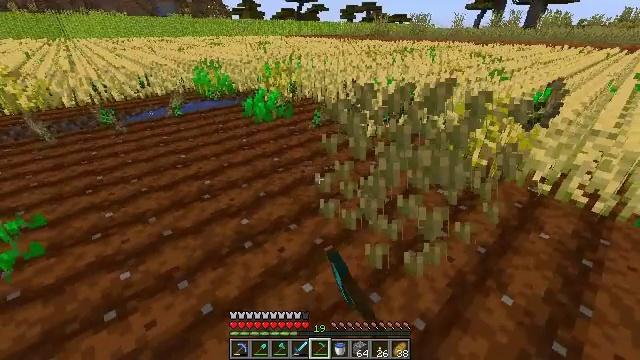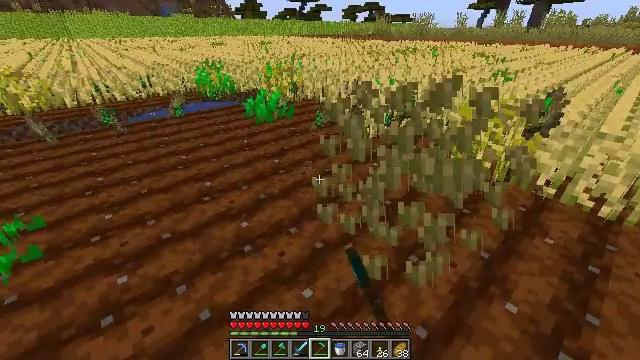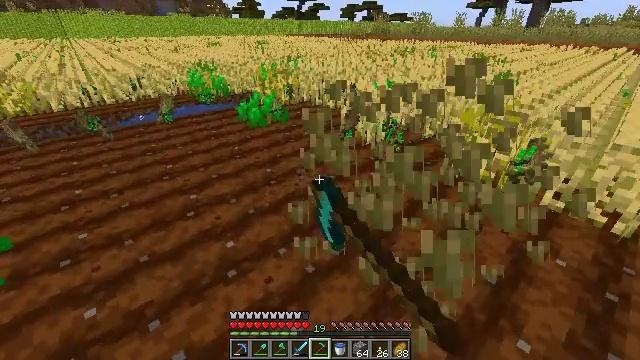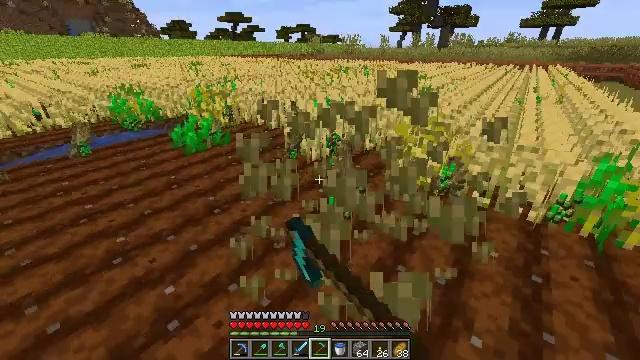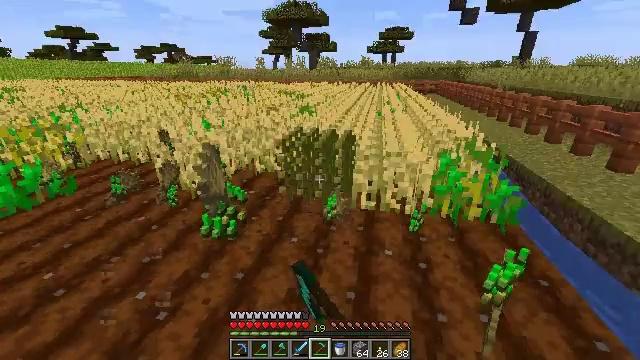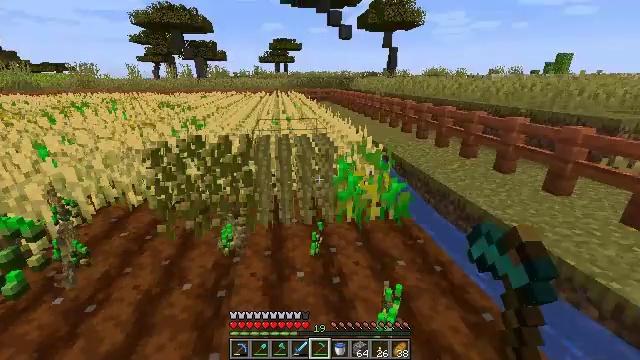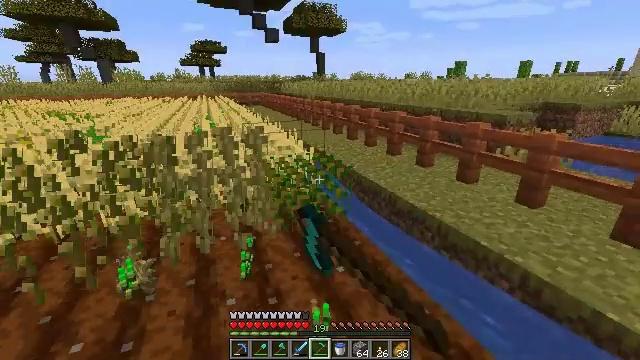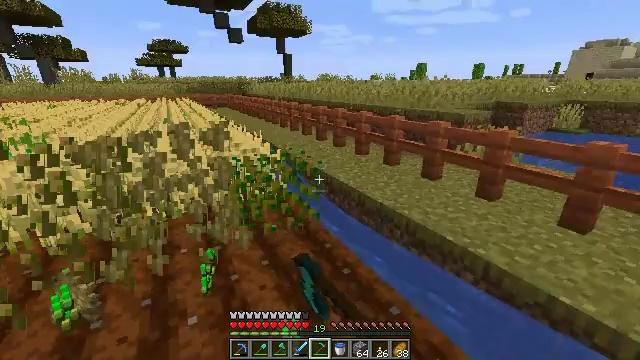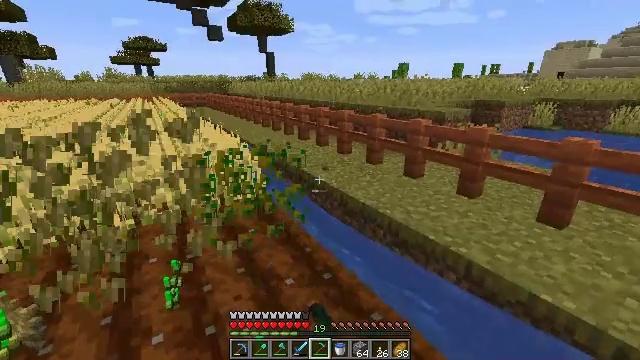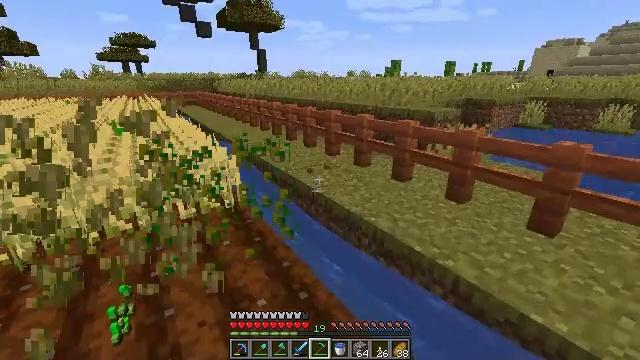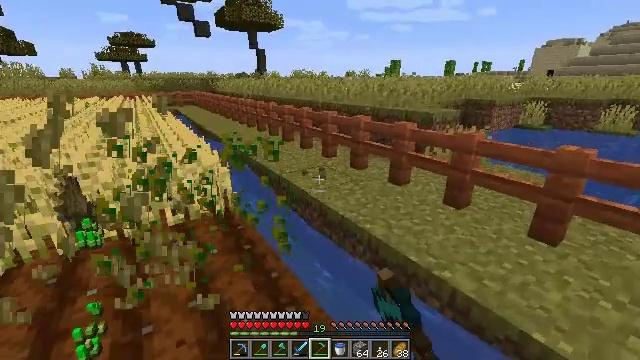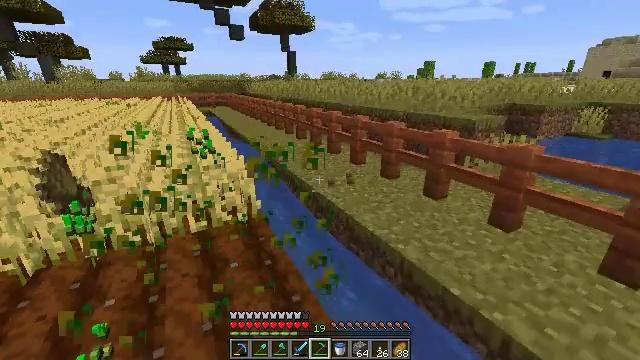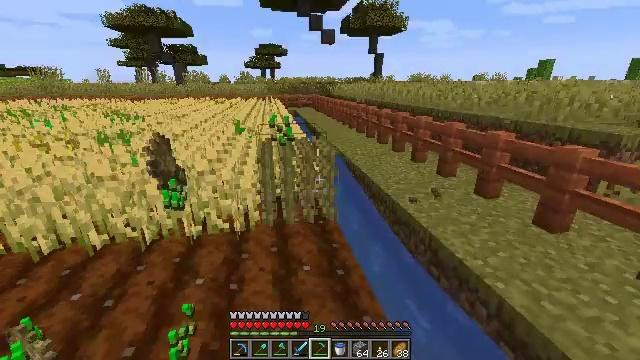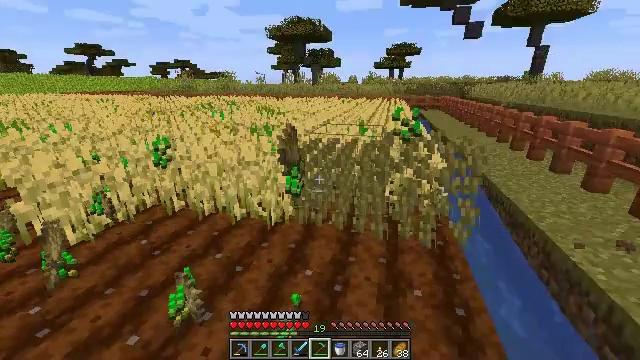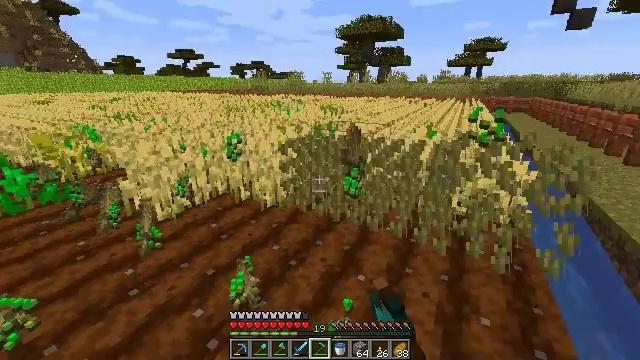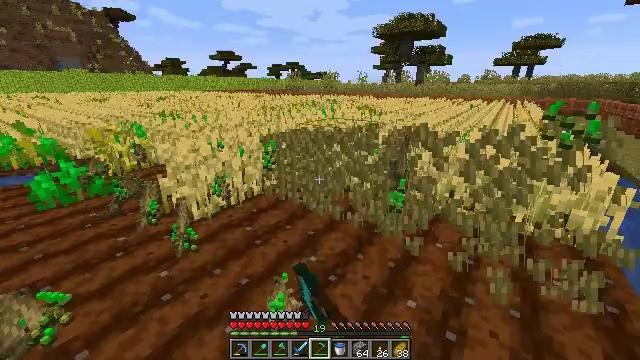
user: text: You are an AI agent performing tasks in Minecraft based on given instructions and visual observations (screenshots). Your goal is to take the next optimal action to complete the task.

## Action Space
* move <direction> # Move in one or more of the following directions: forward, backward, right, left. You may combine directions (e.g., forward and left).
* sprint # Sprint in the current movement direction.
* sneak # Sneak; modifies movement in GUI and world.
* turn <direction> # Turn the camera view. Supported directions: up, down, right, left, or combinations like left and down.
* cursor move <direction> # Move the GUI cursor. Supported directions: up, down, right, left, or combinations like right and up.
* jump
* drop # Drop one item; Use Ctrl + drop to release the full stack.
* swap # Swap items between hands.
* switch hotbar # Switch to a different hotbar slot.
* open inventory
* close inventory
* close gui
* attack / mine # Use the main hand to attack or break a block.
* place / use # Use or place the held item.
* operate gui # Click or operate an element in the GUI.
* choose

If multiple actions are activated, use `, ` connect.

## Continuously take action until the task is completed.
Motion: motion action
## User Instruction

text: Break the mature wheat plants.
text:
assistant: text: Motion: move forward, attack / mine
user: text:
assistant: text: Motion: move forward and move right, attack / mine
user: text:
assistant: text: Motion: move forward and move right, turn right and up, attack / mine
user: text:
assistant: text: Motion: move forward and move right, turn right and up, attack / mine
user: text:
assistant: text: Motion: move forward and move right, turn right and up, attack / mine
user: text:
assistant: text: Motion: move forward and move right, turn right, attack / mine
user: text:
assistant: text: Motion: move forward and move right, turn right, attack / mine
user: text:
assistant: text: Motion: move forward and move right, turn right, attack / mine
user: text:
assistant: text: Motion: move forward and move right, turn right, attack / mine
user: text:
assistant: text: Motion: move forward and move left, attack / mine
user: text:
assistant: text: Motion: move forward and move left, turn left, attack / mine
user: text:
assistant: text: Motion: move forward and move left, turn left, attack / mine
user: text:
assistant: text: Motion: move forward and move left, turn left, attack / mine
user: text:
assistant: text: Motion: move forward and move left, turn left, attack / mine
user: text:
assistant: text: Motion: move forward and move left, turn left, attack / mine
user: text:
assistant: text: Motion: move forward and move left, turn left, attack / mine
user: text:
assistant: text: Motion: move forward and move left, turn left, attack / mine
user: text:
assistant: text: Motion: move forward and move left, turn left, attack / mine
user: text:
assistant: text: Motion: move forward and move right, attack / mine
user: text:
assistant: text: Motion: move forward and move right, turn right, attack / mine
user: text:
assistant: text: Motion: move forward and move right, turn right and up, attack / mine
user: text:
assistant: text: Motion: move forward and move right, turn right and up, attack / mine
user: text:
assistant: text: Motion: move forward and move right, turn right, attack / mine
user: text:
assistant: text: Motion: move forward and move right, turn right, attack / mine
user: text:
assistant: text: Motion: move forward and move right, attack / mine
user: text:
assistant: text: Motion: move forward and move right, attack / mine
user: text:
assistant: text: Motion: move forward and move right, attack / mine
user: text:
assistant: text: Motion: move forward, attack / mine
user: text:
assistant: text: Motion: move forward and move left, turn left, attack / mine
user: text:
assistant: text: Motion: move forward and move left, turn left, attack / mine